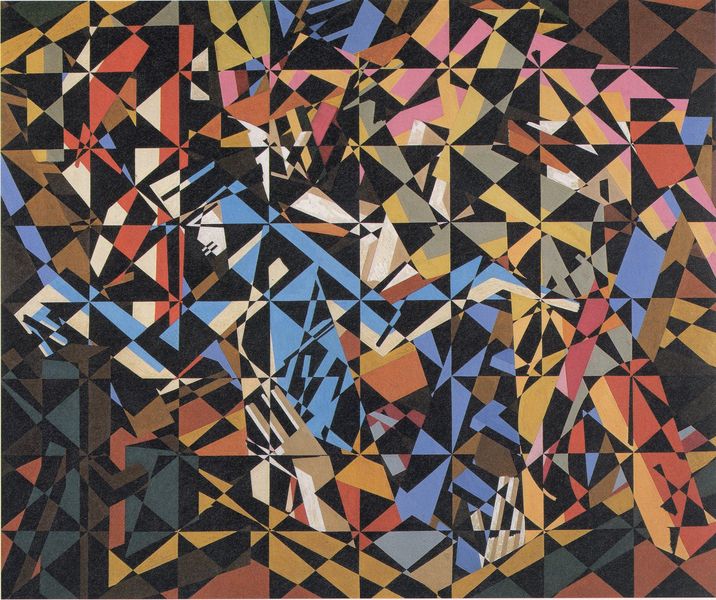
Titel: In the Hold, Im Laderaum
Künstler: David Bomberg
Standort: London
Institution: Tate Gallery
Schlagwörter: blau, gemälde, weiß, dreieck, gelb, grün, kubismus, bewegung, braun, bunt, grau, hell, orange, schwarz, rot, beige, expressionismus, malerei, muster, bild, rosa, hellblau, abstrakt, farben, modern, formen, lila, linien, weis, blue, black, dunkelblau, zeitgenössisch, brown, striche, abstraktion, lichtreflexe, pink, penis, kreuz, rechteck, linie, form, strich, raute, negativ, kreuze, struktur, spiegelungen, dreiecke, geometrie, kästchen, viereck, vierecke, symetry, opart, regelmäßig, kristallin, splitter, ape, cubism, dreiecj, geometry, aufsplittung, triangles, contrapunct, rythm, qadrat, edges, vasareli